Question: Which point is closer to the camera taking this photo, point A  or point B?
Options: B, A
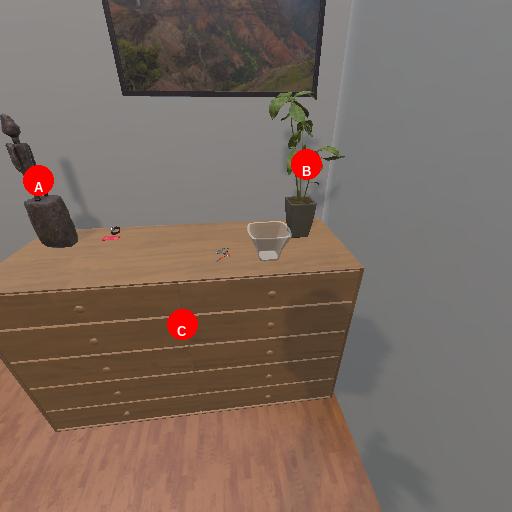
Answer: B